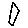
Label: moon